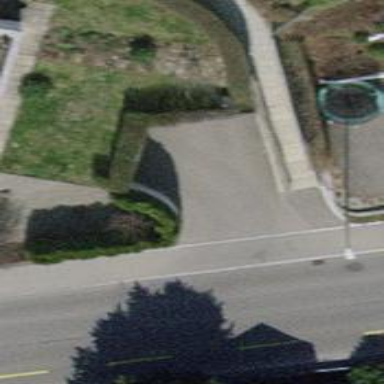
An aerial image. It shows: Parking entrance.